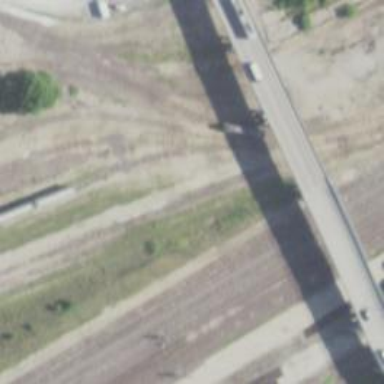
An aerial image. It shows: Railway siding with rails.